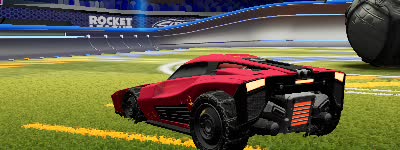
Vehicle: breakout